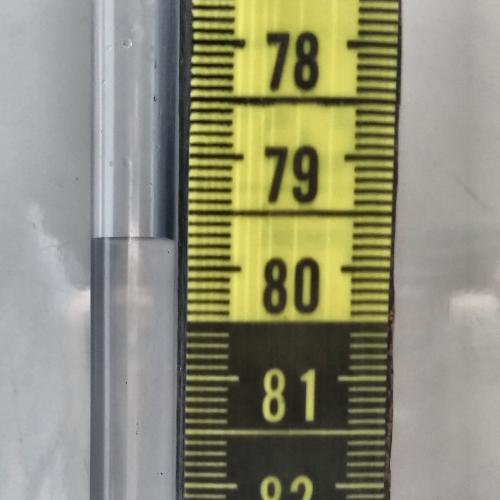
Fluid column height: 79.7 cm